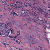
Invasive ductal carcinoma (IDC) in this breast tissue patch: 1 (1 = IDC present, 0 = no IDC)